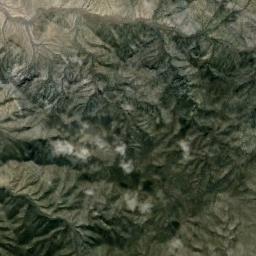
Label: mountain